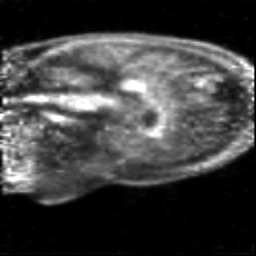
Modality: PET
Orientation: sagittal
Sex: female
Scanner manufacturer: siemens